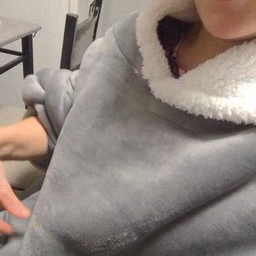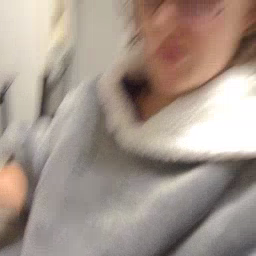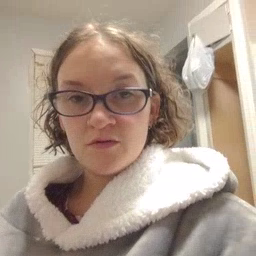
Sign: underwear